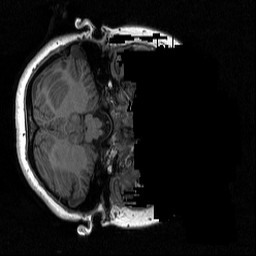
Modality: T1w
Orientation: axial
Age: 21
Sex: female
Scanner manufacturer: siemens
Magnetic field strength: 3 T
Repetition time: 2.3 s
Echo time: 0.00298 s